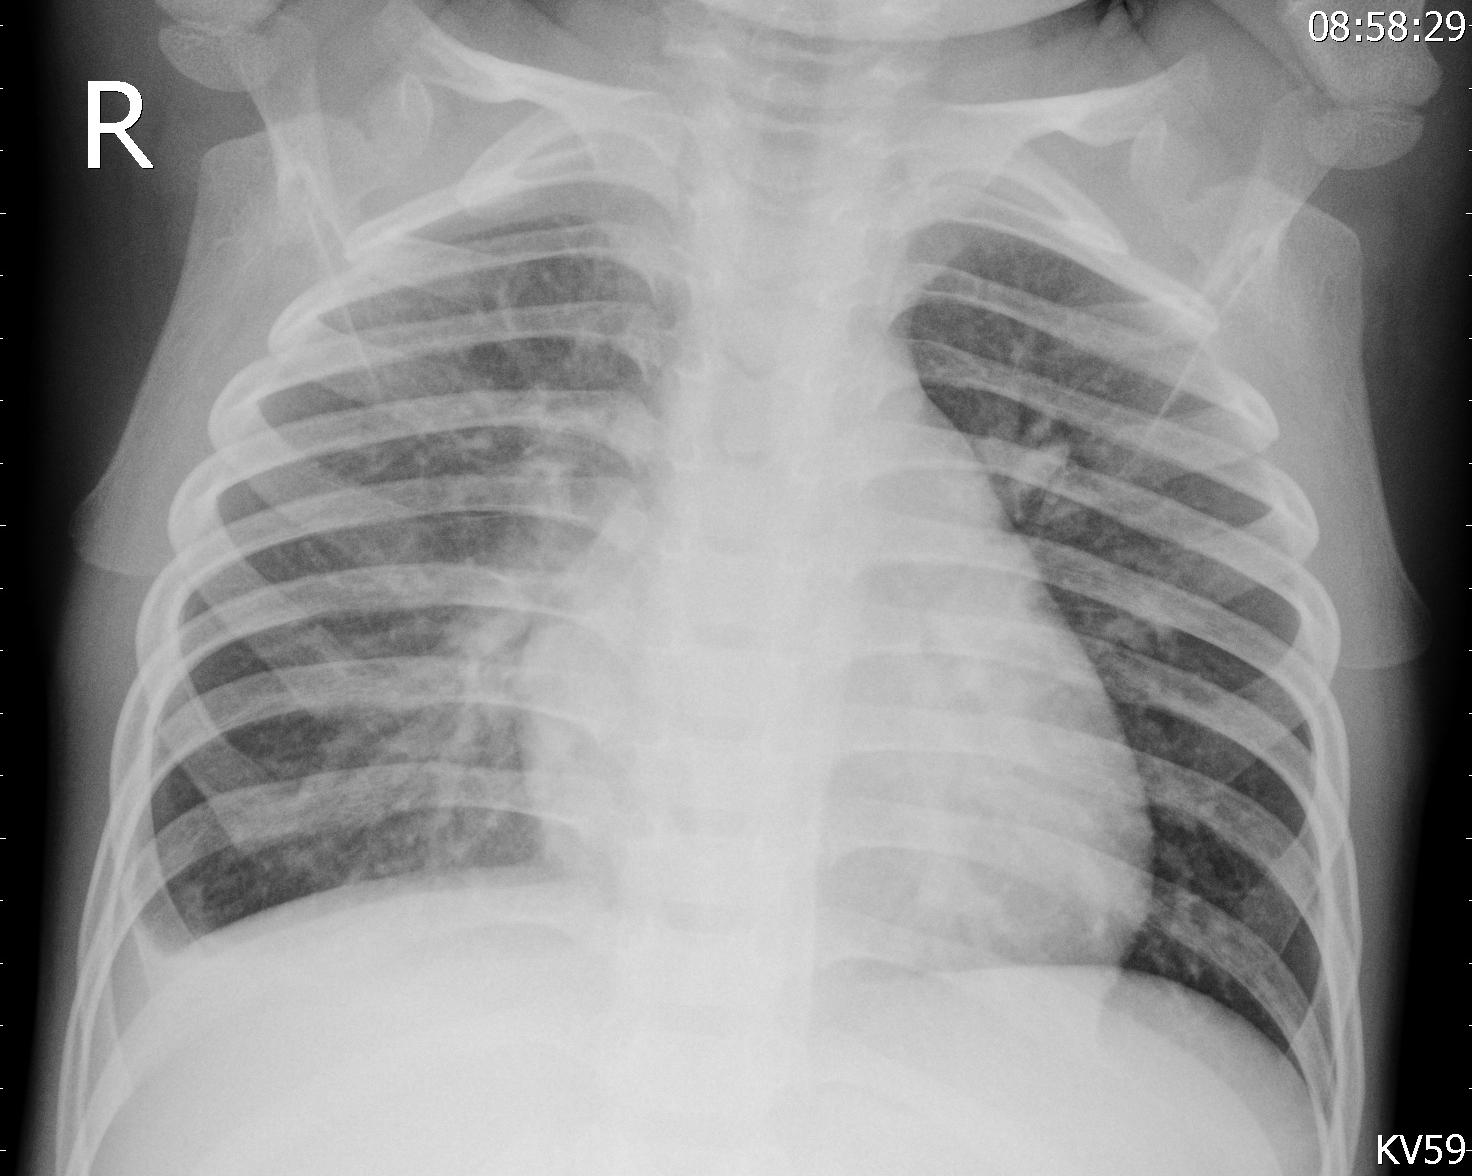
Diagnosis: PNEUMONIA